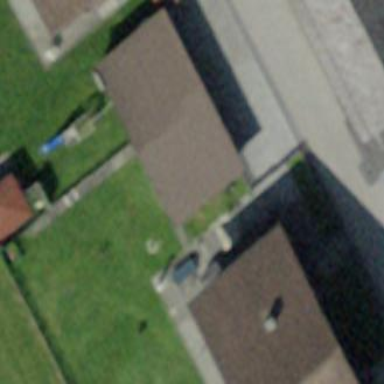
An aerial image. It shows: View of roof of building.